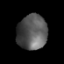
Tissue: prostate
Cell type: B cells
Senescence score: 0.7378
Nuclear area (px): 1026
Mean DAPI intensity: 87.972